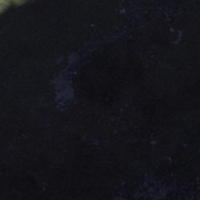
EUNIS habitat code: 23
Species observed at this site:
Hedysarum hedysaroides